Question: I'm trying to receive data from JSON via AJAX, but the JSON structure is more complex rather than just one value/key.
Here's the code I'm stuck:
'''
$.ajax('data.json', {
crossDomain: true,
dataType: "json",
success: function(data, text, xhqr) {
$.each(data, function(i, item) {
console.log(data.Cars);
$("body").html(data.Cars)
});
}
});
'''
JSON:
'''
{
"extracted" : "2014-03-18 13:00:12",
"LastRun" : "2014-03-18 13:00:00",
"Cars" : {
"Audi" : {
"Total" : "18",
"Type" : "Sport",
"features" : {
"Airbag" : "yes",
"Radio" : "No",
"Convertible" : "yes"
}
},
"Ford" : {
"Total" : "109",
"Type" : "Sport",
"features" : {
"Airbag" : "yes",
"Radio" : "No",
"Convertible" : "no"
}
},
"Mercedes" : {
"Total" : "60",
"Type" : "Luxury",
"features" : {
"Airbag" : "No",
"Radio" : "Yes",
"Convertible" : "yes"
}
}
}
}
'''
Ideally, I'd like the data to be displayed in this table format:

Can someone help me please how to receive or read the json values/keys?
Many thanks
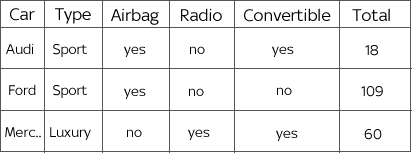
Answer: '''
$.ajax({
url: 'data.json',
crossDomain: true,
dataType: "json"
}).done(function(data) {
var table = $('<table />'),
thead = $('<thead />'),
tbody = $('<tbody />');
thead.append(
$('<tr />').append(
$('<th />', {text: 'Car'}),
$('<th />', {text: 'Type'}),
$('<th />', {text: 'Airbag'}),
$('<th />', {text: 'Radio'}),
$('<th />', {text: 'Convertible'}),
$('<th />', {text: 'Total'})
)
);
$.each(data.Cars, function(car, specs) {
tbody.append(
$('<tr />').append(
$('<td />', {text: car}),
$('<td />', {text: specs.Type}),
$('<td />', {text: specs.features.Airbag}),
$('<td />', {text: specs.features.Radio}),
$('<td />', {text: specs.features.Convertible}),
$('<td />', {text: specs.Total})
)
);
});
$('body').append( table.append(thead, tbody) );
});
'''
<URL>